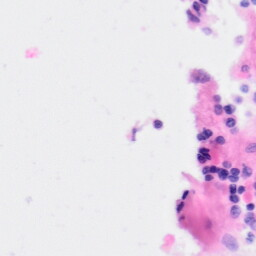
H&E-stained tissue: Kidney